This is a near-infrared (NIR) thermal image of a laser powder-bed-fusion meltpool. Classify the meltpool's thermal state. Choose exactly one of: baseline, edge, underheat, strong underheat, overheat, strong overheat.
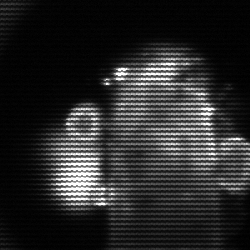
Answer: strong underheat